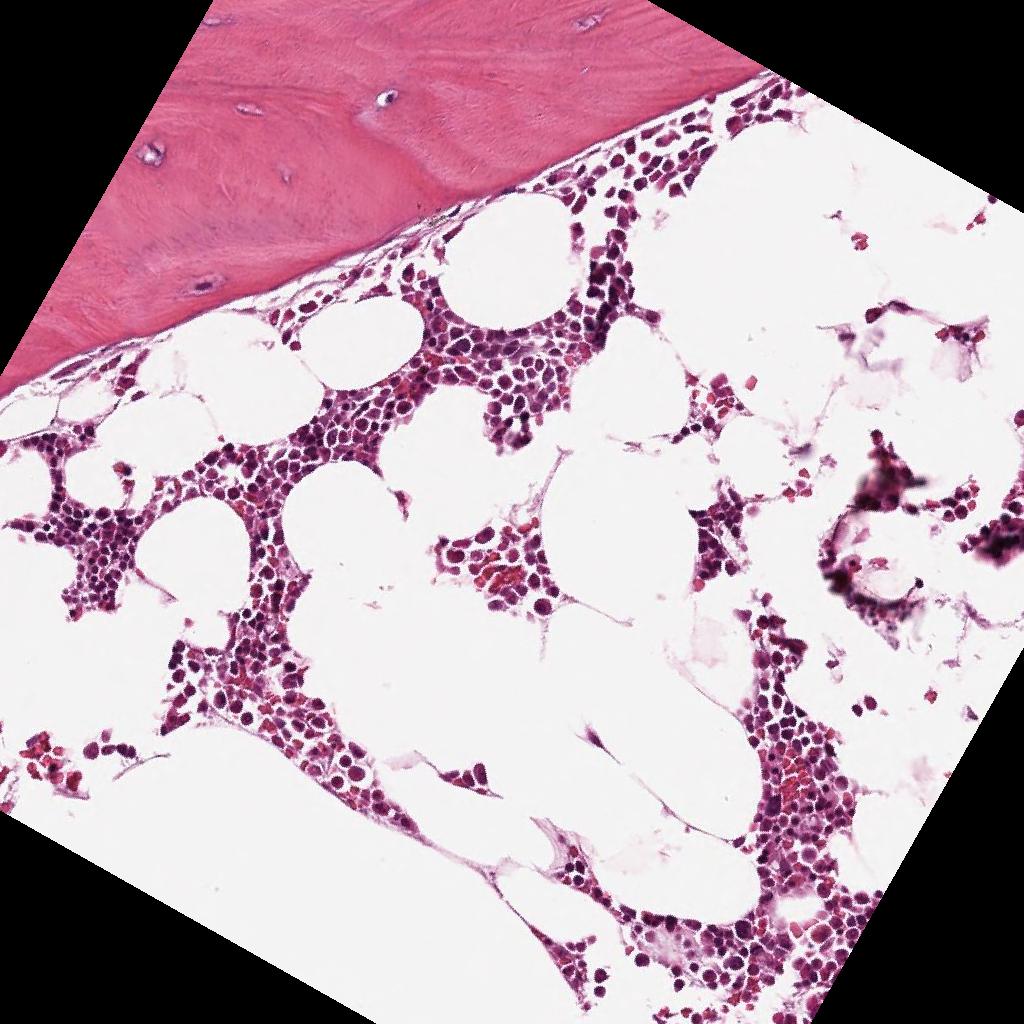
Label: Non-Tumor